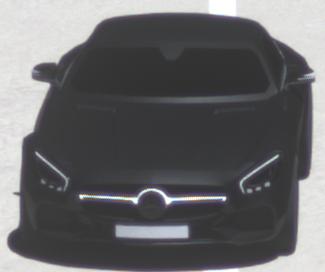
Make: Mercedes-Benz
Model: AMG GT Coupé
Detailed model: AMG GT (190) Coupé
Model produced from: 2014/10
Model produced until: 2017/01
Doors: 2
Color: black
Road condition: wet road
Daytime: midday
Contrast: high contrast